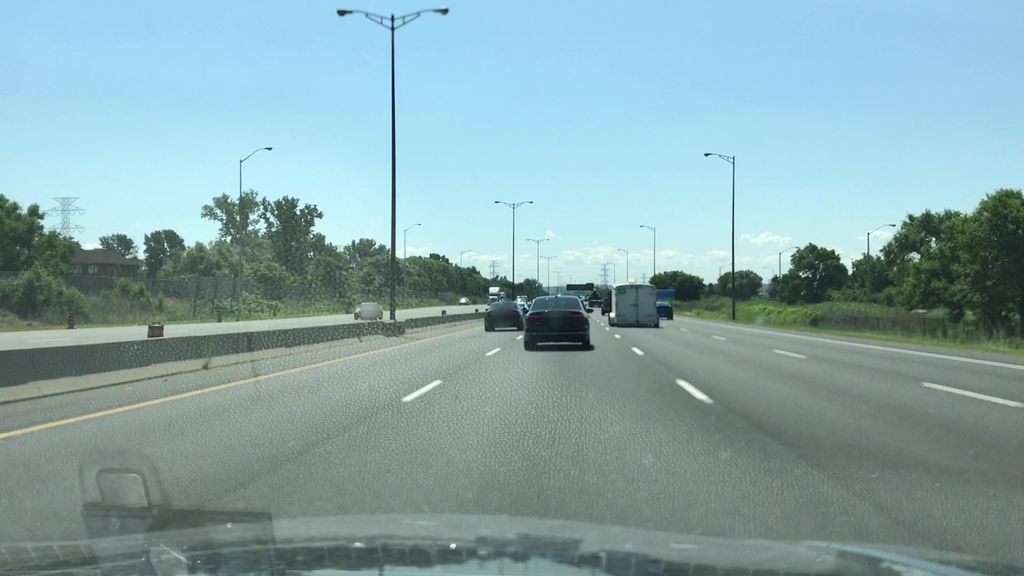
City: hamilton